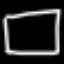
Label: square